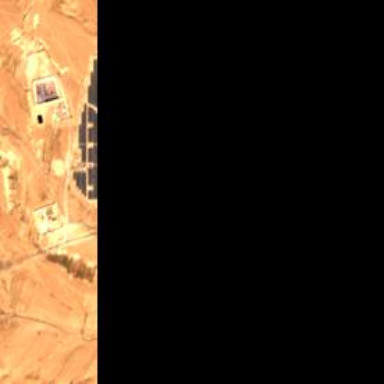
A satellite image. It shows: Solar power plant utilizing photovoltaic technology.